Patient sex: M
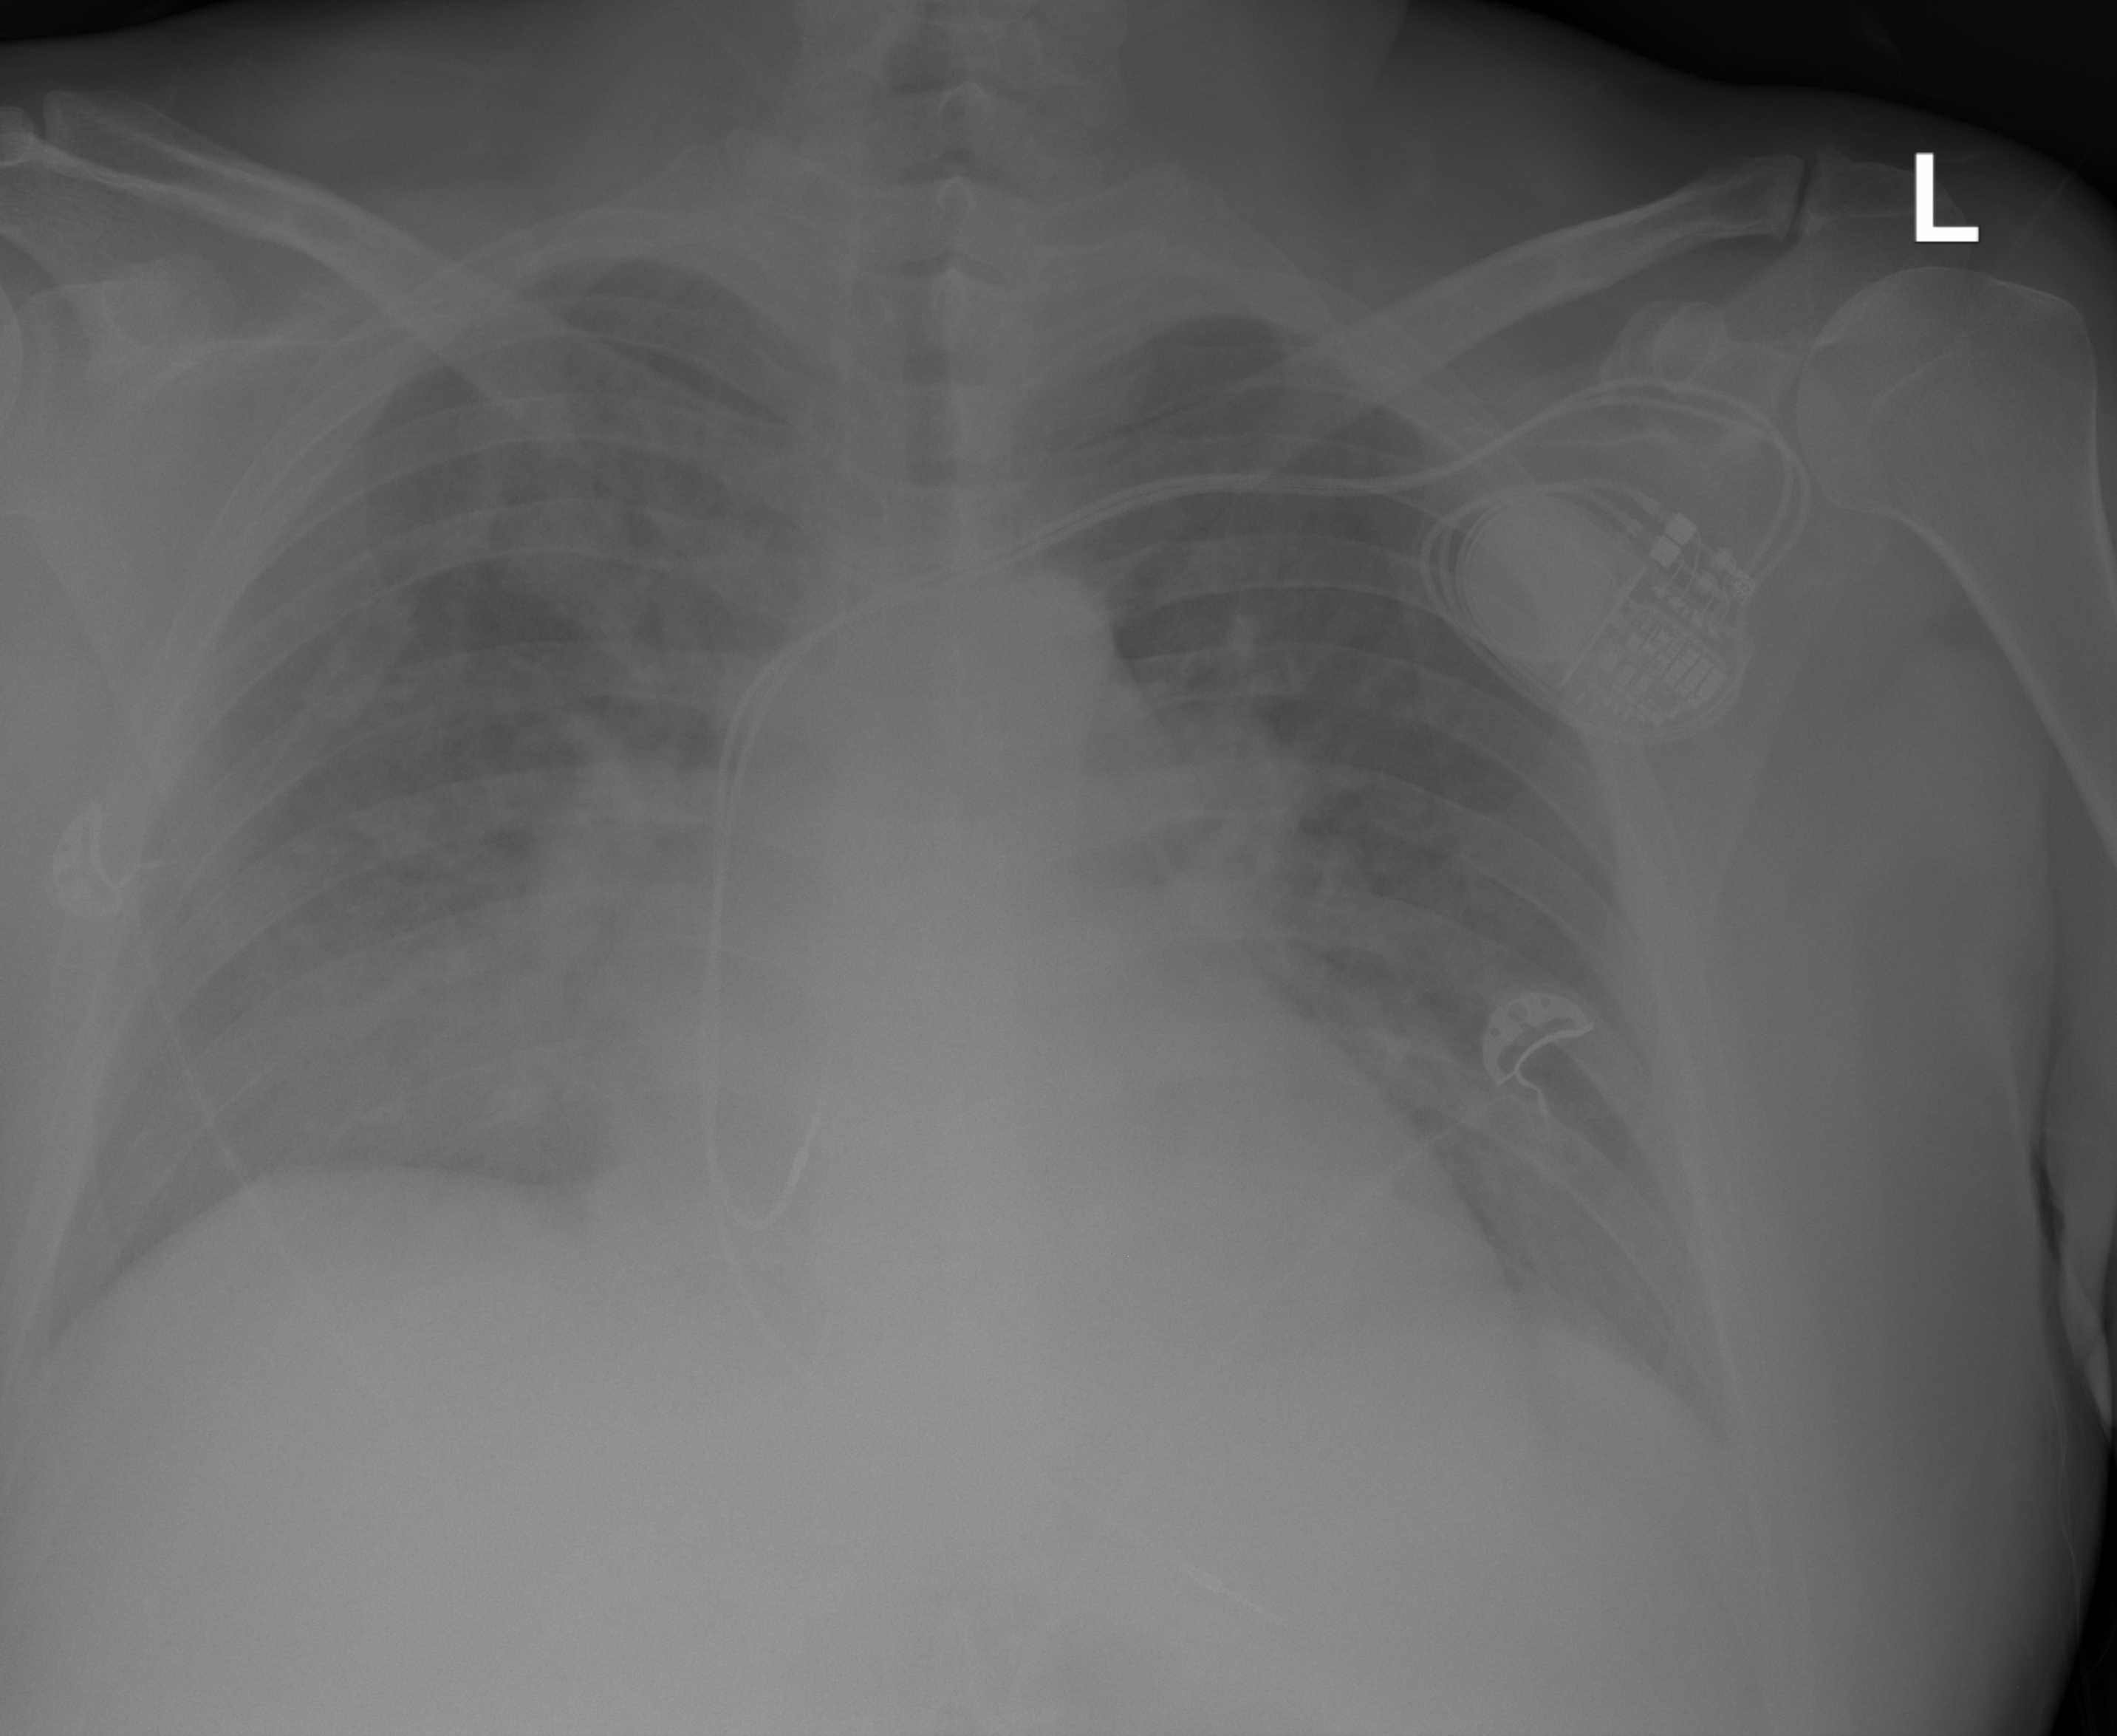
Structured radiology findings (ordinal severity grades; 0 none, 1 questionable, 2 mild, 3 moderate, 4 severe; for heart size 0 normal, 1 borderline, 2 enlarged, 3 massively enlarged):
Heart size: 2
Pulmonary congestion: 3
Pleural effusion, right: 0
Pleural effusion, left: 0
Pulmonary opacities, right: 0
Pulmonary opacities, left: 0
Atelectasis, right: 0
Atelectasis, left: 0